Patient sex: F
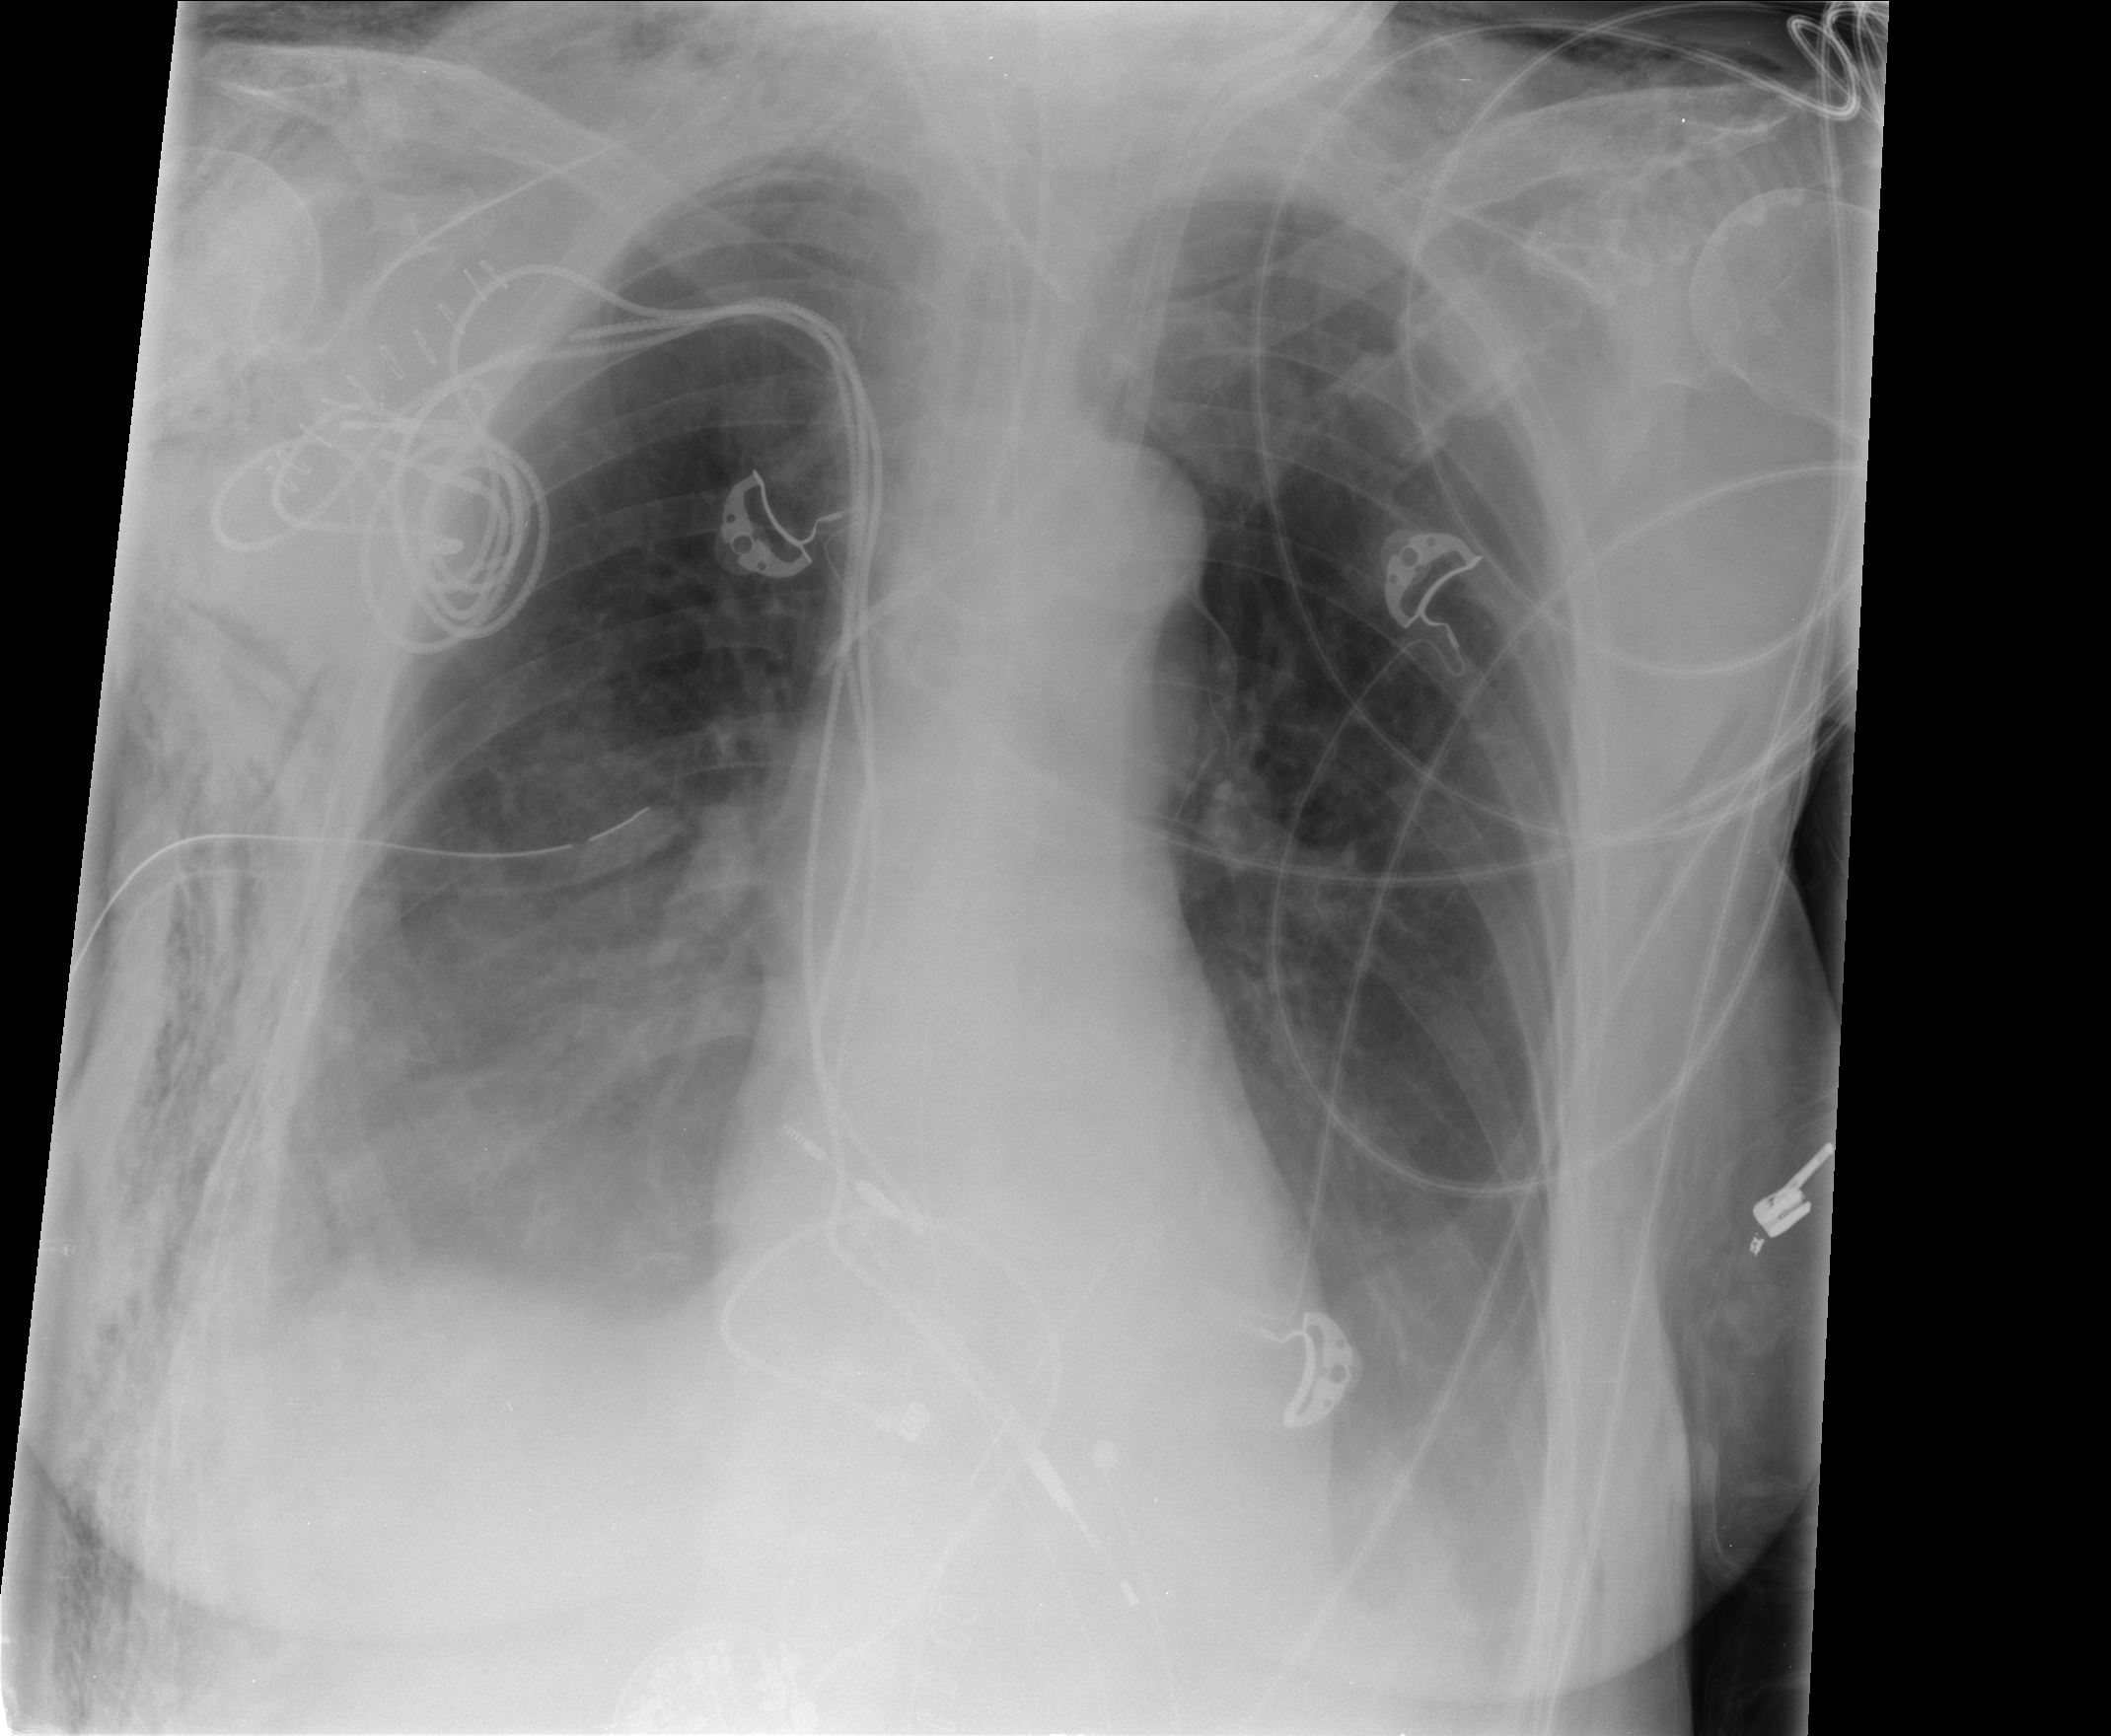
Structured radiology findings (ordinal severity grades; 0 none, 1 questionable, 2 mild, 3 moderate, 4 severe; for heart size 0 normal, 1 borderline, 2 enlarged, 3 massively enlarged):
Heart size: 0
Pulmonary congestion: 0
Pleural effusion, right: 3
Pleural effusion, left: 2
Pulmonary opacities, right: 0
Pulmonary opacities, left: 0
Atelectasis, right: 2
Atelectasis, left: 2